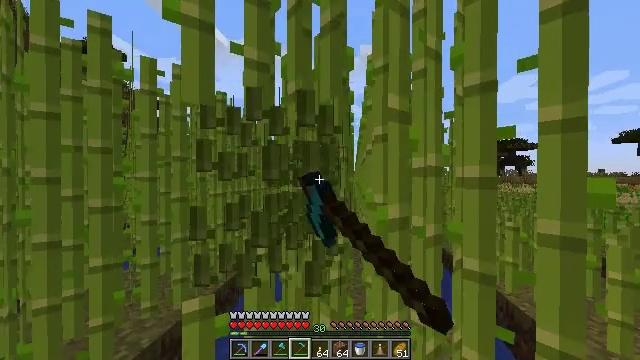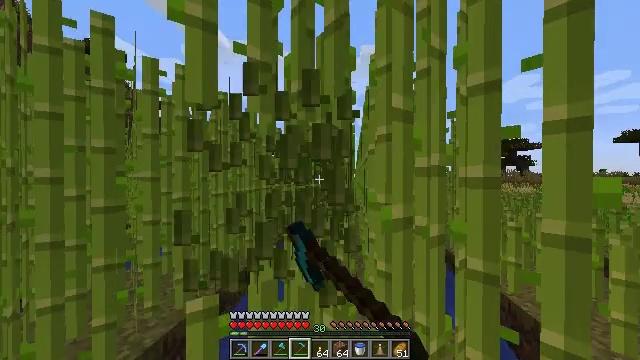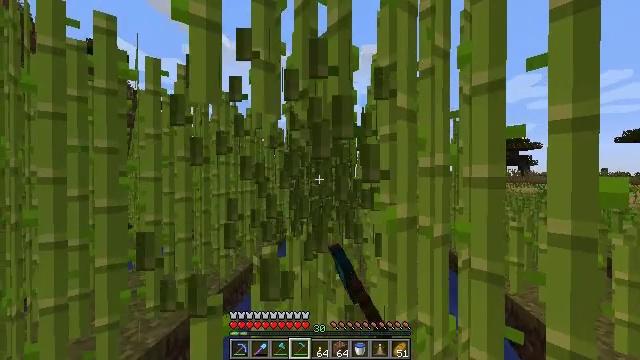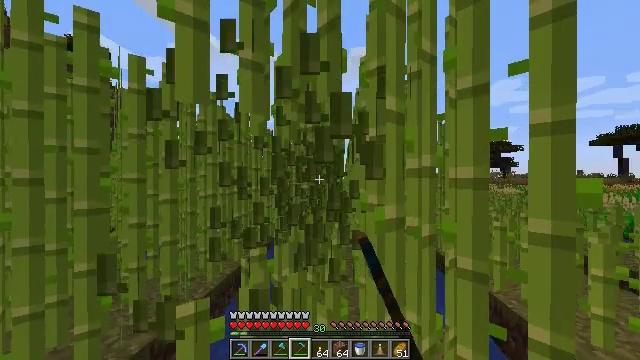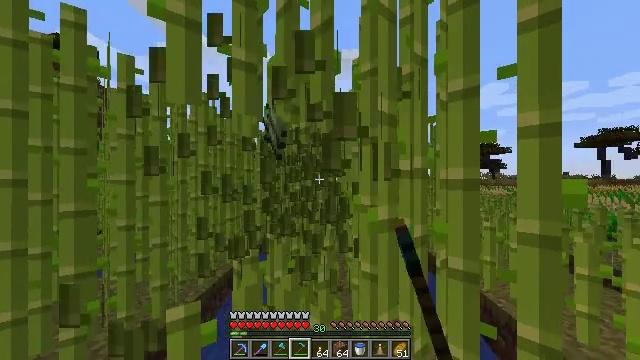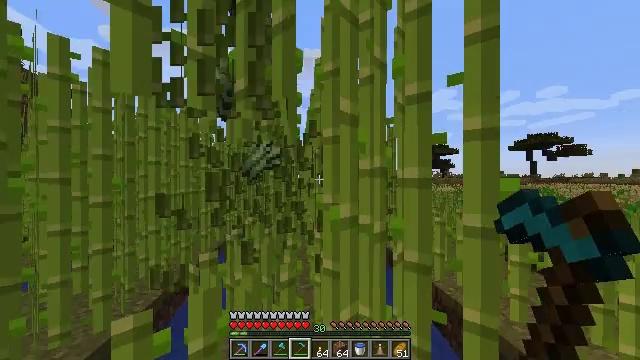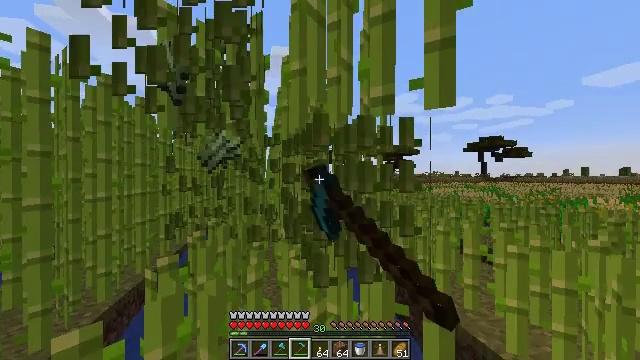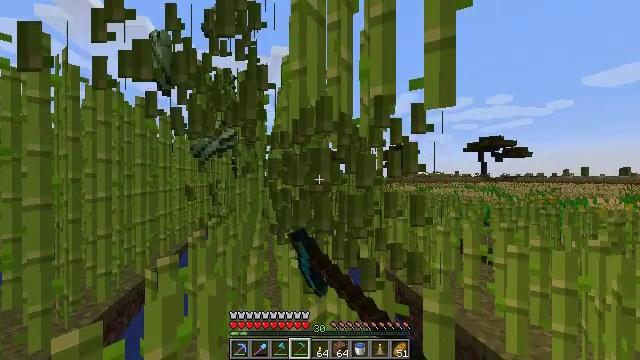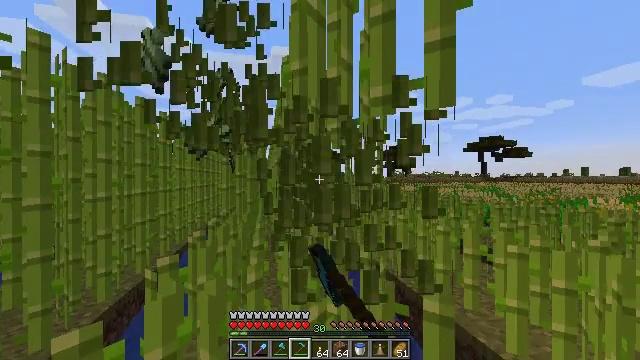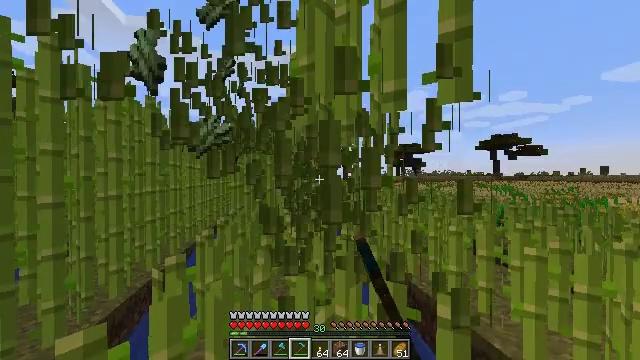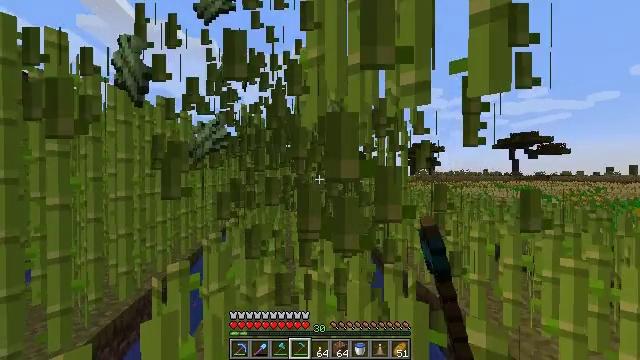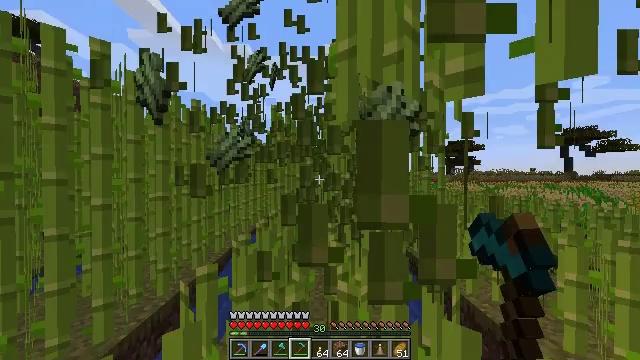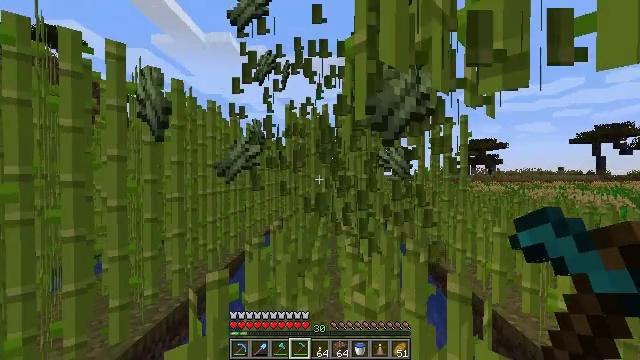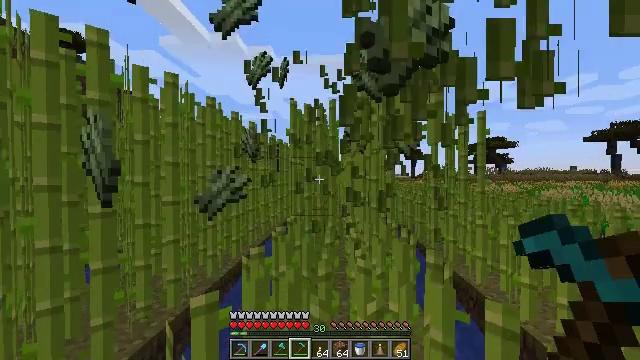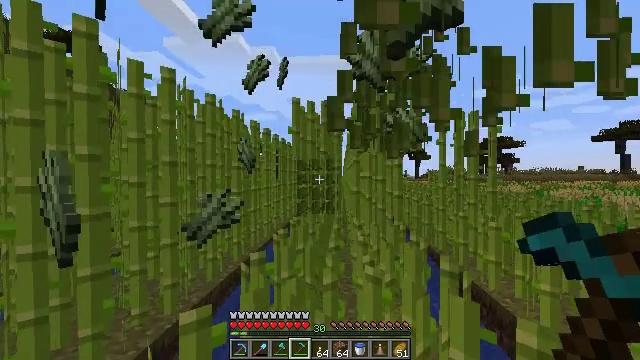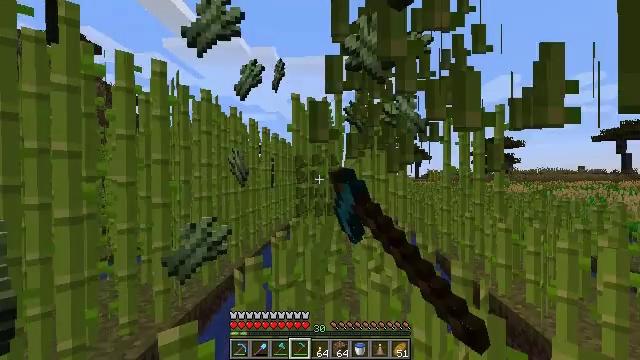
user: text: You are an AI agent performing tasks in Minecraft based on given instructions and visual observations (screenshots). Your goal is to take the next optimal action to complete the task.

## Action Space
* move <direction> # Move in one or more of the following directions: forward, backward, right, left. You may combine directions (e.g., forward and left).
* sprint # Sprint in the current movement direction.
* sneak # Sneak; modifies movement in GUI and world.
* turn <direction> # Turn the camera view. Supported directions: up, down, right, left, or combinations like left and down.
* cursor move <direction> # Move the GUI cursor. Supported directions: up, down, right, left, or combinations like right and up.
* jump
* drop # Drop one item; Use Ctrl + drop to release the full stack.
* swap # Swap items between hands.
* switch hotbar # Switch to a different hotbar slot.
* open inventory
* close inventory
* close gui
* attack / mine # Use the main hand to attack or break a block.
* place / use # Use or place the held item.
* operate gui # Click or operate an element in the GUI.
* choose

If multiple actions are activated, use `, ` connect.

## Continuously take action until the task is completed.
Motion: motion action
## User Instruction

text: Collect sugar cane near water sources.
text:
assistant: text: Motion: attack / mine
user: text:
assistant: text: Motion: attack / mine
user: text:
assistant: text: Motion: turn right, attack / mine
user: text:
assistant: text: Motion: turn right, attack / mine
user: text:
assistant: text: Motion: turn right, attack / mine
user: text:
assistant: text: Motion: turn right, attack / mine
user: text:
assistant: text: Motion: attack / mine
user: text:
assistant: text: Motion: attack / mine
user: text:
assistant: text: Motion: move forward, turn left, attack / mine
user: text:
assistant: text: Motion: move forward, turn left, attack / mine
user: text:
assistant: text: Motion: move forward, turn left, attack / mine
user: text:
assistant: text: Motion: move forward, turn left, attack / mine
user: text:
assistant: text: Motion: move forward, turn left, attack / mine
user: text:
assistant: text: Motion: move forward, attack / mine
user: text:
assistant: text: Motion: move forward, attack / mine
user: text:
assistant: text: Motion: move forward, attack / mine
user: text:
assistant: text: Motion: move forward, attack / mine
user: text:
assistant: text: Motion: move forward, turn right, attack / mine
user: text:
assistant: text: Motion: move forward, turn right, attack / mine
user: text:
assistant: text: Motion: move forward, attack / mine
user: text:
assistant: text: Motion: move forward, sprint, attack / mine
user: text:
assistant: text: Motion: move forward, sprint, attack / mine
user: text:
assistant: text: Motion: move forward, sprint, turn left, attack / mine
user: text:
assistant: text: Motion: move forward, sprint, turn left, attack / mine
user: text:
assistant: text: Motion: move forward, sprint, turn left, attack / mine
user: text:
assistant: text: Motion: move forward, sprint, turn left, attack / mine
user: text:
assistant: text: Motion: move forward and move left, sprint, turn left, attack / mine
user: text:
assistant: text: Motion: move forward and move left, sprint, attack / mine
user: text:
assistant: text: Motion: move forward and move left, sprint, attack / mine
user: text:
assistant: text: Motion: move forward and move left, sprint, turn right, attack / mine